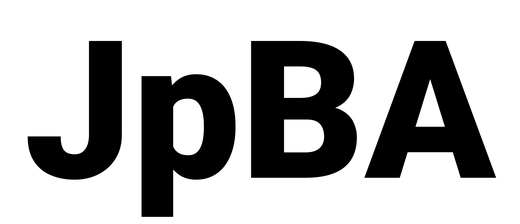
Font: Roboto_Black